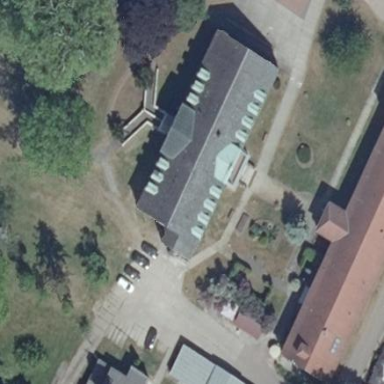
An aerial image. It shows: Nursing home.